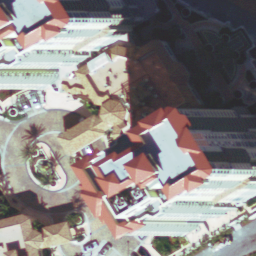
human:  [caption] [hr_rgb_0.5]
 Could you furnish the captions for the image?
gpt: There are some buildings with orange roofs .

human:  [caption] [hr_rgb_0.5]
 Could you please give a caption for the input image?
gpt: Buildings with orange roofs .

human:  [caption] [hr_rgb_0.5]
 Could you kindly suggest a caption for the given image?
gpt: Some buildings with orange roofs with some plants arround it .

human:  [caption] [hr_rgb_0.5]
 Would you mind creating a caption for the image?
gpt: There are some buildings with plants arround it .

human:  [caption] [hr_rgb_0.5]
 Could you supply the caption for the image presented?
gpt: Buildings and plants .